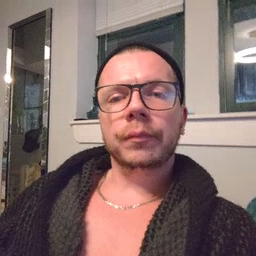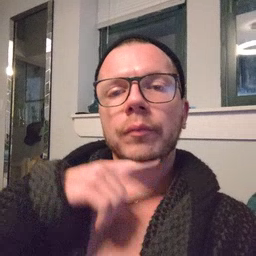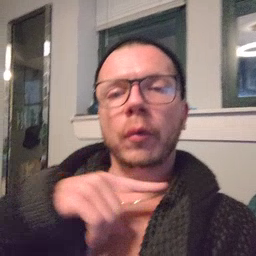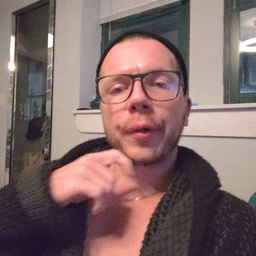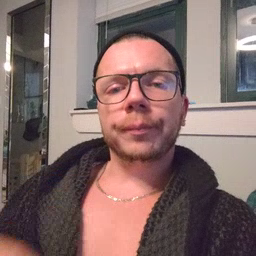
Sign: dryer